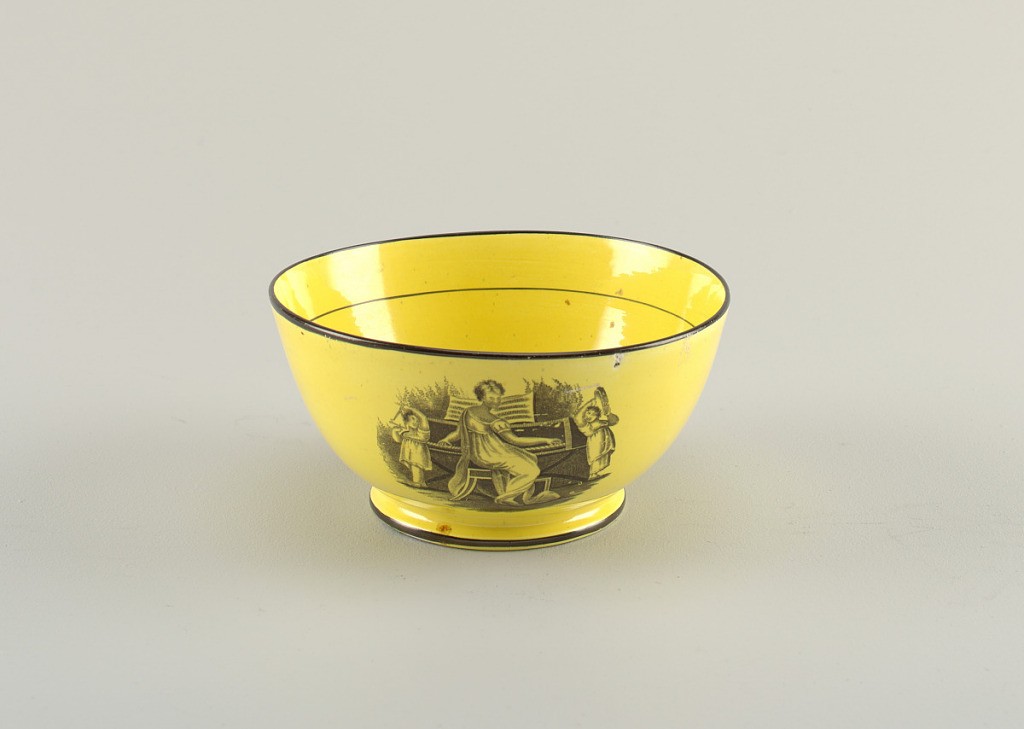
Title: Bowl
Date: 1800–1820
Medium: Black transfer on stoneware
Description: Yellow bowl with depiction of a family at piano-forte in black; black lines around rim and foot.